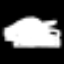
Label: angel